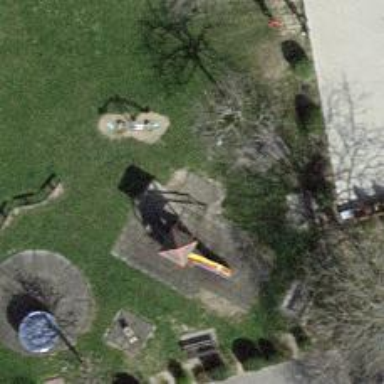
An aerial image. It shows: Playground area for leisure land.